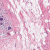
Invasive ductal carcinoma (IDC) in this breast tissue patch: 0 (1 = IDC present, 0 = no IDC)